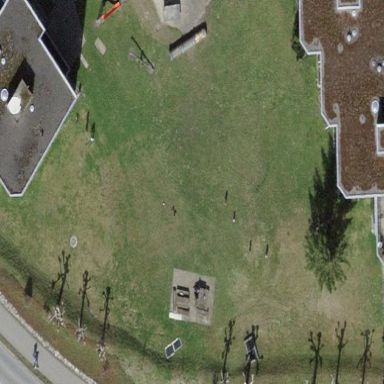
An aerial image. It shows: Recreation ground for leisure activities.